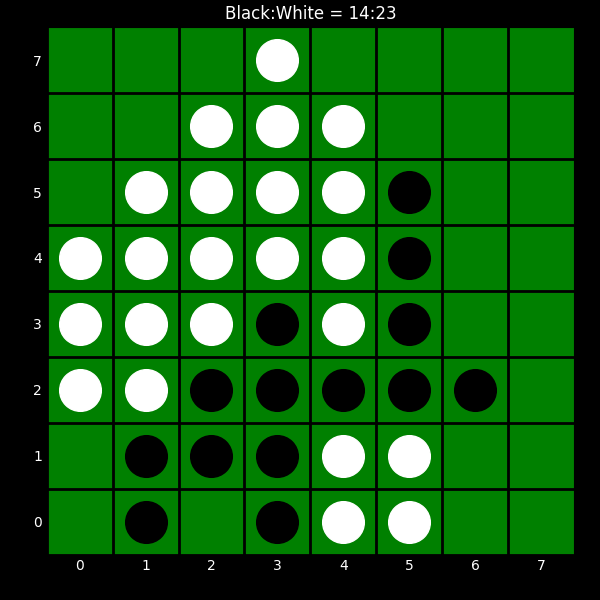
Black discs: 14
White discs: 23